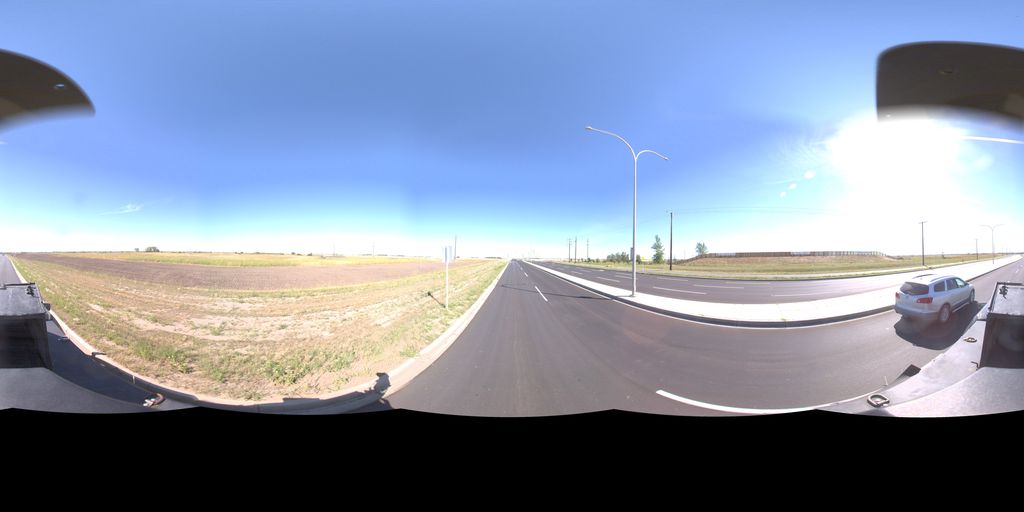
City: saskatoon